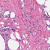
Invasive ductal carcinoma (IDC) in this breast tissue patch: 0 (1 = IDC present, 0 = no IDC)